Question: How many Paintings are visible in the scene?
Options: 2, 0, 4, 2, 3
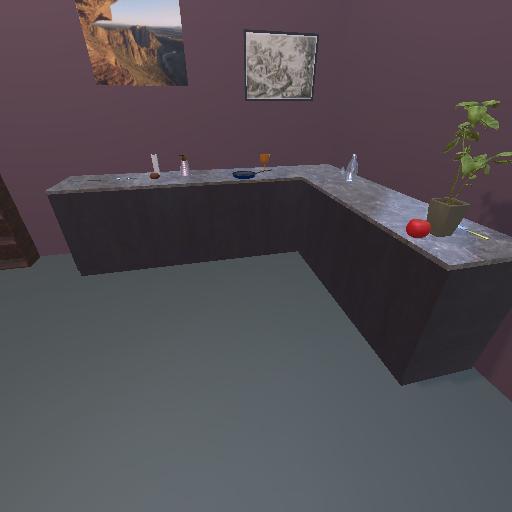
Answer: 2